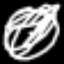
Label: clock